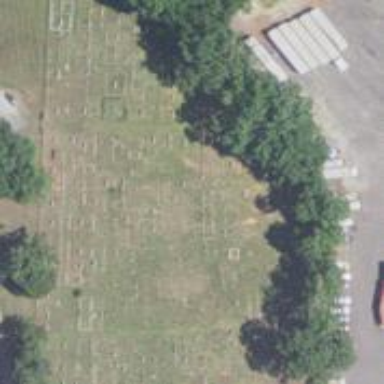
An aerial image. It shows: Cemetery.